Question: What is the value of the measurement in the image?
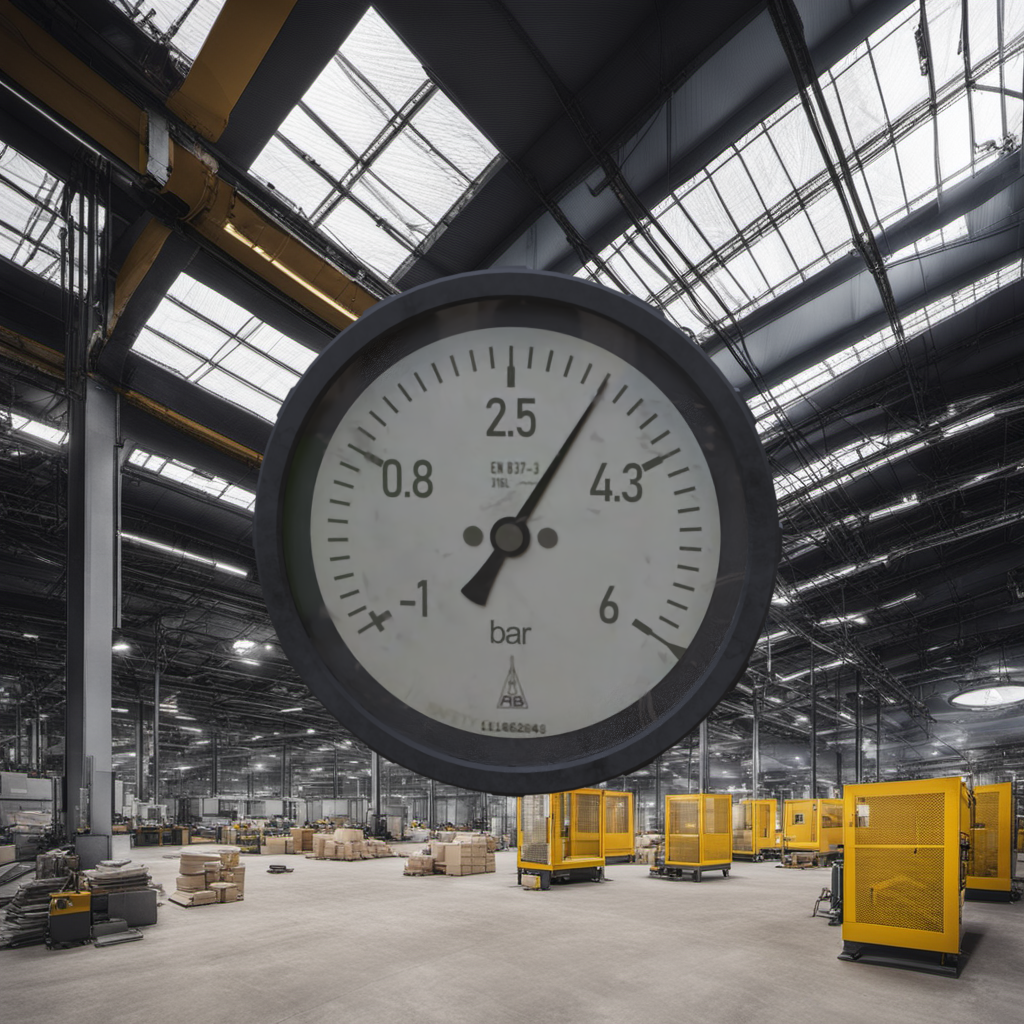
Answer: The result is 3.39
Question: What is the range of the measurement shown in the image?
Answer: The range is from -1 to 6
Question: What is the minimum and maximum value of the measurement shown in the image?
Answer: The minimum value is -1 and the maximum value is 6